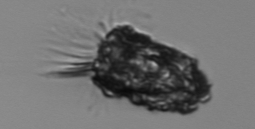
Label: Tintinnopsis